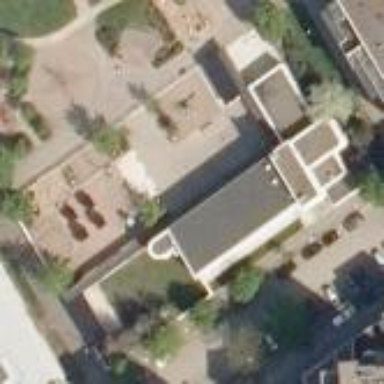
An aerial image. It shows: Kindergarten.